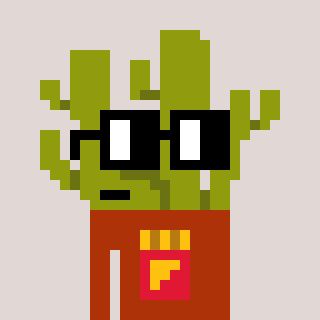
a pixel art character with square black glasses, a cactus-shaped head and a hotbrown-colored body on a warm background